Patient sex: M
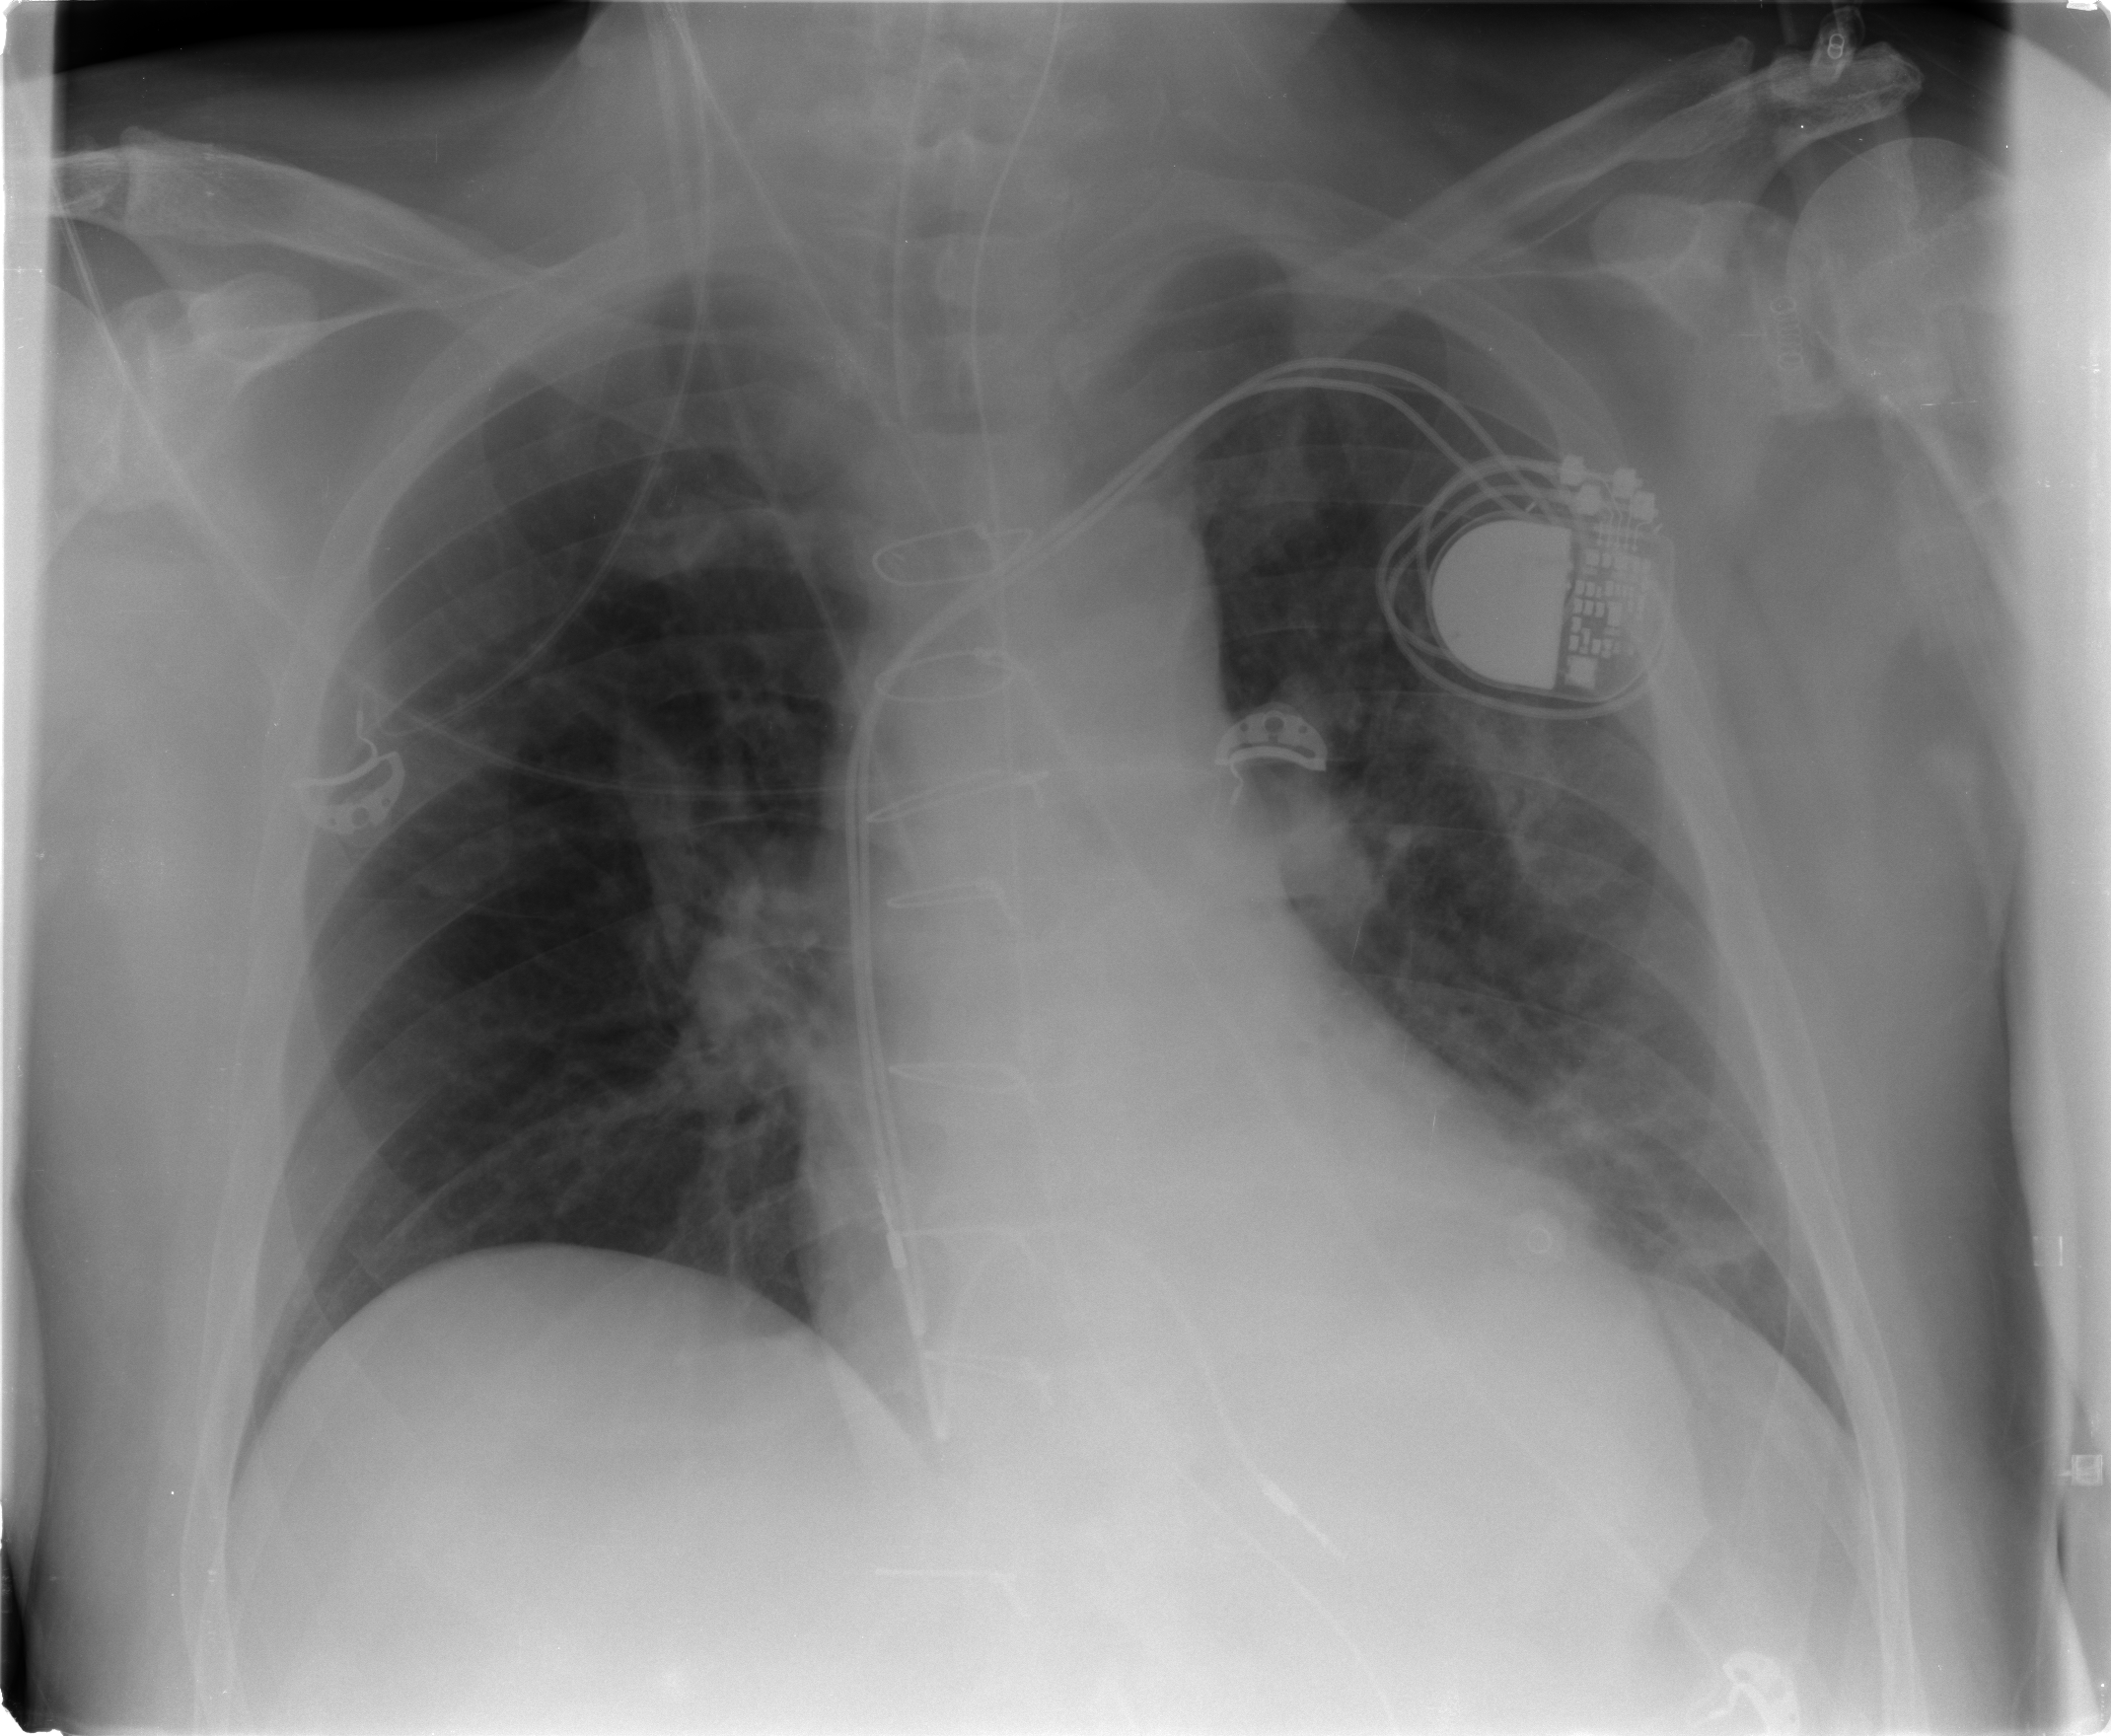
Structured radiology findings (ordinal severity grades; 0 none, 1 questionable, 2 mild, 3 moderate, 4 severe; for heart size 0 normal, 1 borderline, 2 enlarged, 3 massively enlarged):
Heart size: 2
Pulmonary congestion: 1
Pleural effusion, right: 0
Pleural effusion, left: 0
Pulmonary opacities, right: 2
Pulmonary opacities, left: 1
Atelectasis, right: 2
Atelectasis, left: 2